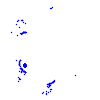
Particle: kaon